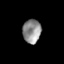
Tissue: skin
Cell type: Epithelial cells
Senescence score: 0.2845
Nuclear area (px): 426
Mean DAPI intensity: 142.869